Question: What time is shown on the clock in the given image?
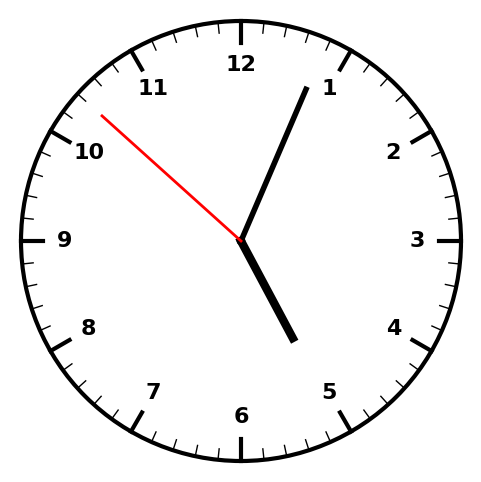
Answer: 05:03:52